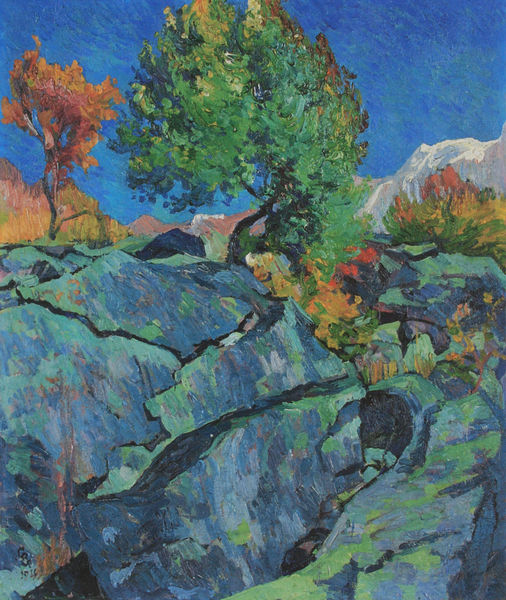
Titel: Tremolo, Espe
Künstler: Giovanni Giacometti
Institution: Privatbesitz
Schlagwörter: baum, berg, blau, blätter, felsen, gemälde, himmel, laub, bäume, gelb, grün, landschaft, abend, braun, bunt, grau, hintergrund, orange, schwarz, weiss, rot, schnee, malerei, stein, steine, signatur, baumstamm, erde, gräser, natur, strauch, busch, büsche, gebüsch, sträucher, gold, pflanzen, krone, furchen, berge, fels, gebirge, gipfel, modern, risse, bergkette, farbe, herbst, wolkenlos, wetter, impressionistisch, baumkrone, flechten, wandern, riff, moos, tupfen, karg, bachlauf, leuchtend, golden, kräftig, bewuchs, herbstlaub, spalte, hebst, frbe, schneidig, blaue felsen